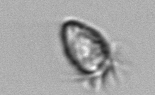
Label: Ciliophora